Question: On this screen:

How do I know which value to select for Language Level?
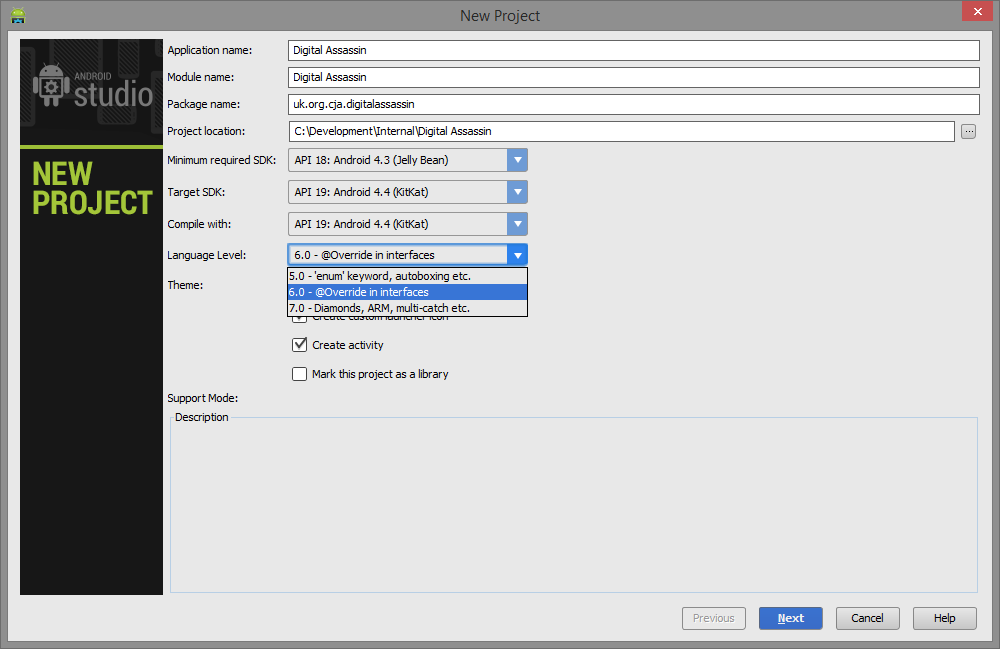
Answer: Select Level 6 where annotations are introduced and majority of the android projects do follow the same level. Level 7 is introduced recently and isn't that senior to be compatible for all the IDE's (If at all you may want to use it on Eclipse later).